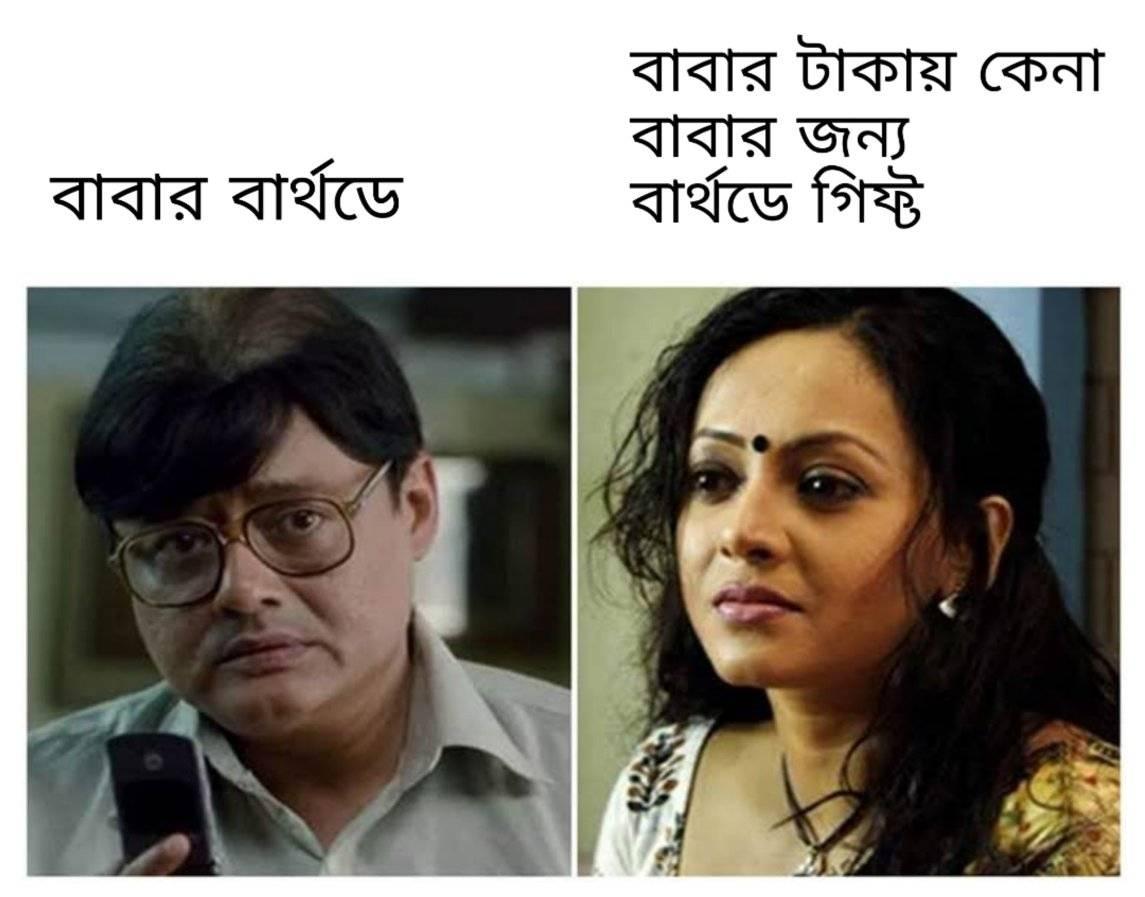
Caption: বাবার বার্থডে     বাবার টাকায় কেনা       বাবার জন্য     বার্থডে গিফট
Label: hate